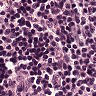
Metastatic tissue present: no